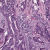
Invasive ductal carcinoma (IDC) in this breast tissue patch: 1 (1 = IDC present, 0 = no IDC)